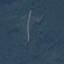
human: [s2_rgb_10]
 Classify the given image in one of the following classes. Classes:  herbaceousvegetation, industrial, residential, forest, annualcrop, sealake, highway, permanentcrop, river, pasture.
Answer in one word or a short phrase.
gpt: Forest